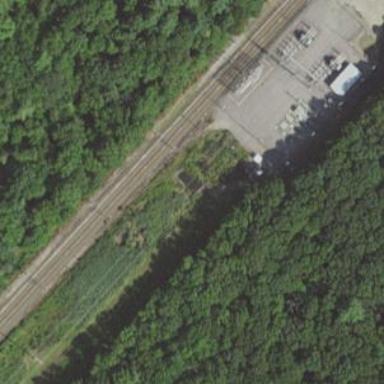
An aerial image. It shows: Outdoor power substation with fencing. The substation is for traction.